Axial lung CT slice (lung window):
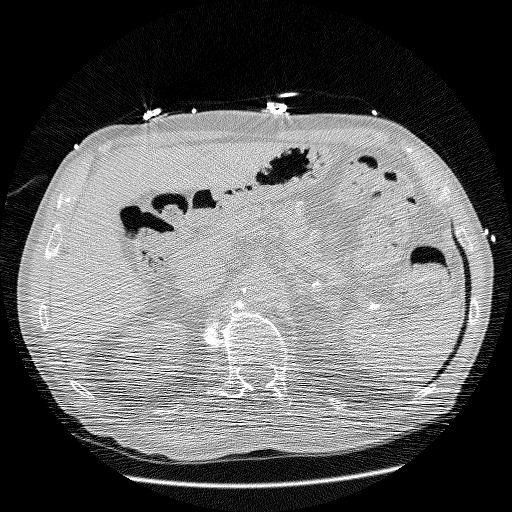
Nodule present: no